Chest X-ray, PA view. Patient: 38 years old, sex M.
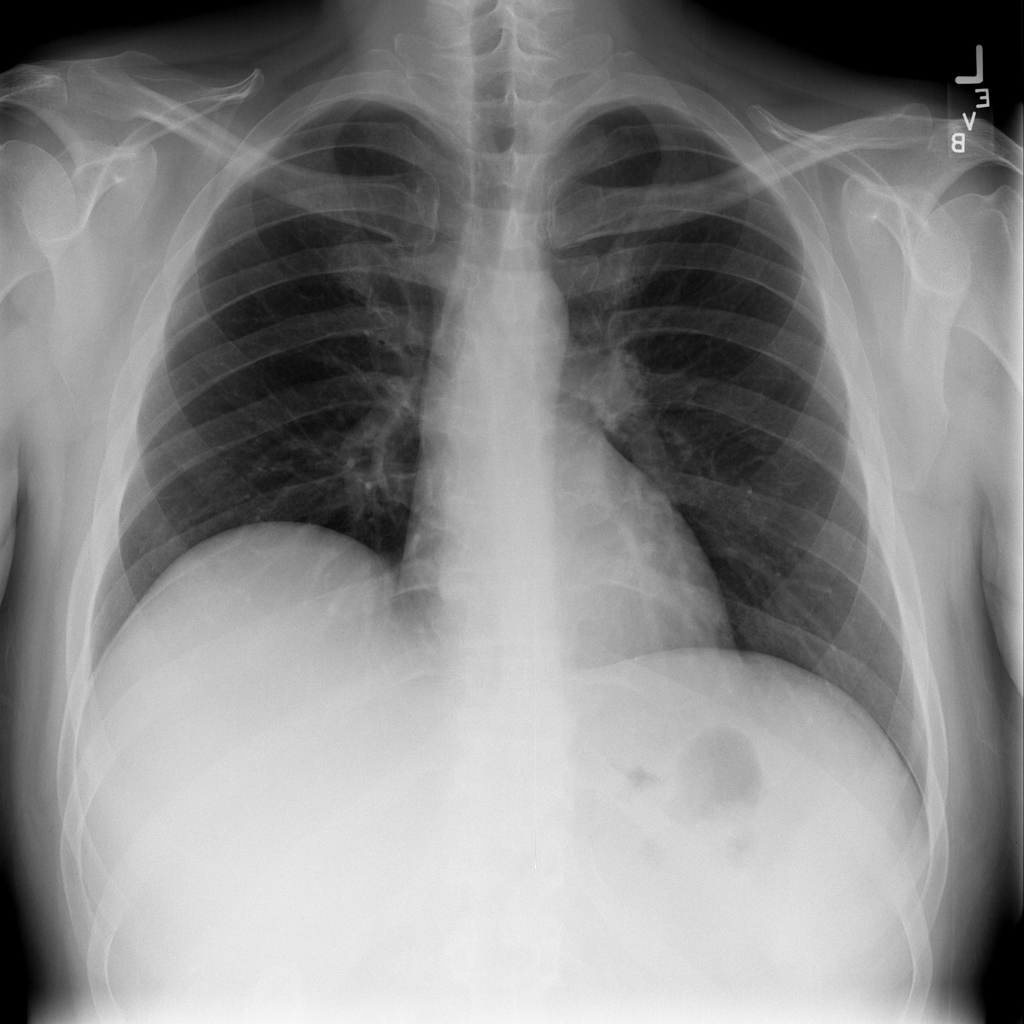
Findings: No Finding